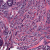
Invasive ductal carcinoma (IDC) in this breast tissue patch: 1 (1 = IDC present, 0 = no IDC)